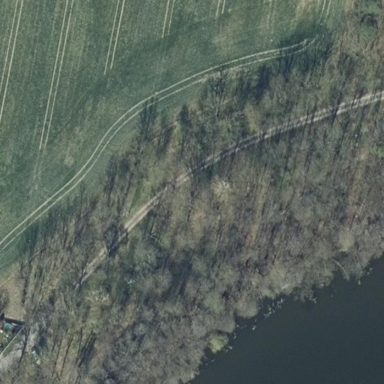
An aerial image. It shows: Forest with broadleaved trees that are deciduous.